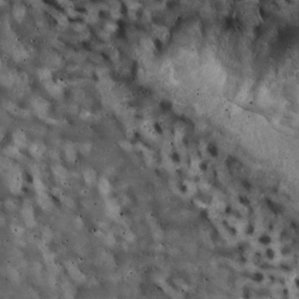
Label: non_frost